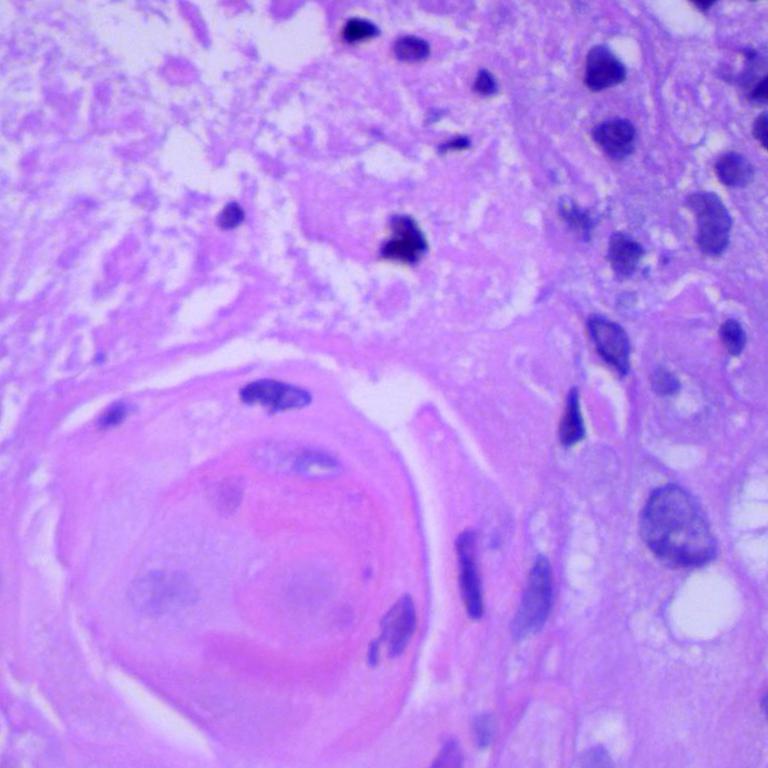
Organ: lung
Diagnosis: squamous carcinomas